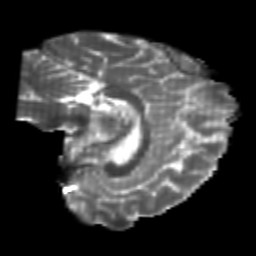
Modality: T2w
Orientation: sagittal
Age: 24
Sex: male
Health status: healthy
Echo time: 0.074 s